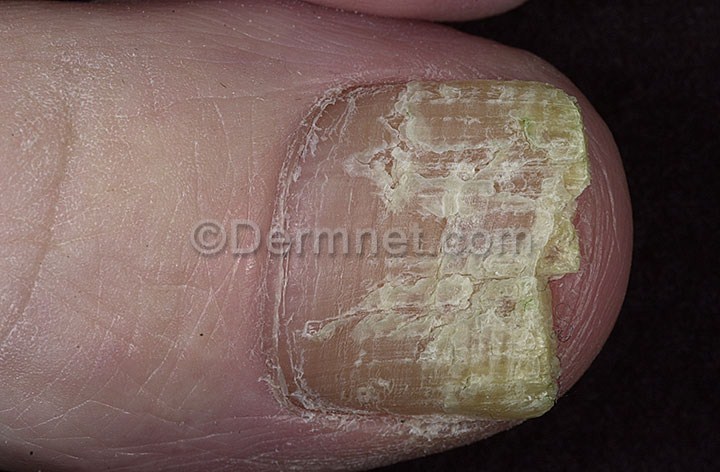
Disease: Nail Fungus and other Nail Disease